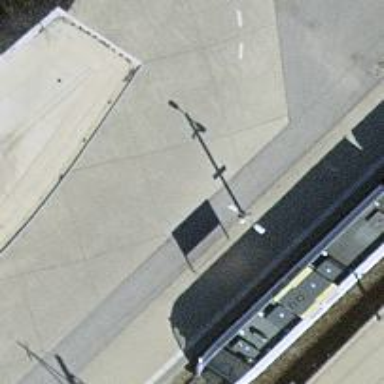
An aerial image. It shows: Service road with concrete plates surface.